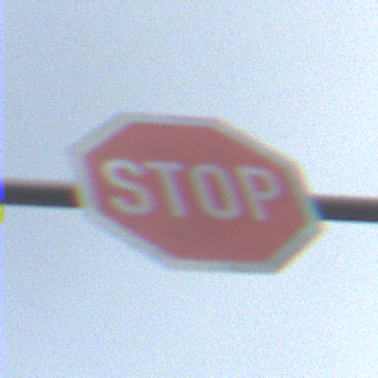
Verkehrszeichen: Stop
Umgebung: Outdoor, Urban
Tageszeit: MorningAfternoon
Wetter: Overcast
Licht: Natural
Jahreszeit: NotSpecified
Kontrast: LowContrast